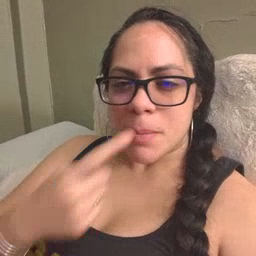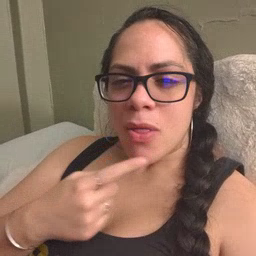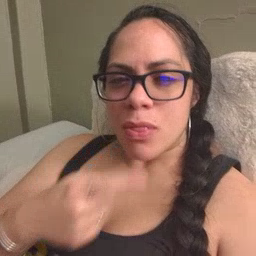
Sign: mouth